Question: Almost everything is working fine except on the first column, the data is preceded by "1".
Here's my output :
The first column,ie,strength is preceded with 1. The data in my database is just a single digit number.

'''
<?php
include 'index.php';
$sql = "SELECT t.strength, t.timeslot, t.cust_phno , c.fname, c.lname FROM tables t,customer c WHERE t.cust_phno = c.cust_phno";
$result = mysqli_query($con,$sql);
?>
<div id="view">
<table style="width:90%">
<thead>
<tr>
<th> Table Strength </th>
<th> Time Slot </th>
<th> Customer Phone Number</th>
<th> Customer Name </th>
</tr>
</thead>
<tbody>
<?php
while( $array = mysqli_fetch_assoc($result)) {
echo
print "<tr> <td>";
echo $array["strength"];
print "</td> <td>";
echo $array["timeslot"];
print "</td> <td>";
echo $array["cust_phno"];
print "</td> <td>";
echo $array["fname"];
print "&nbsp";
echo $array["lname"];
print "</td> </tr>";
}
?>
</tbody>
</table>
'''
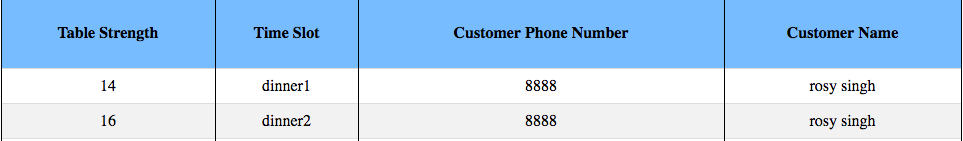
Answer: The 1 is the result of echoing the return from 'print'... the following lines need to be slightly different..
'''
while( $array = mysqli_fetch_assoc($result)) {
echo
print "<tr> <td>";
'''
You don't need the echo...
'''
while( $array = mysqli_fetch_assoc($result)) {
print "<tr> <td>";
'''